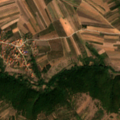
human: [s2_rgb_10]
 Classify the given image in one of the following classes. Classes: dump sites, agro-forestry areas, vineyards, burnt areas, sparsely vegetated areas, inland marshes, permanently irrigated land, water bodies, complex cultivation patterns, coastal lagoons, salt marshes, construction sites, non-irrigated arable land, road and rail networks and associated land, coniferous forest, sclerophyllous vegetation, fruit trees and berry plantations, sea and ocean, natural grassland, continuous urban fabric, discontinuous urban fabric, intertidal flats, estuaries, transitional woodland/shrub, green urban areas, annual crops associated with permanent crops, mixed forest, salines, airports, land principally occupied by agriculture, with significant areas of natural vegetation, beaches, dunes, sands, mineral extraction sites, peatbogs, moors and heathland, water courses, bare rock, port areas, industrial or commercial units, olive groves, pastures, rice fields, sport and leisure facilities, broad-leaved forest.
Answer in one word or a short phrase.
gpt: complex cultivation patterns, land principally occupied by agriculture, with significant areas of natural vegetation, broad-leaved forest